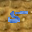
Label: 5